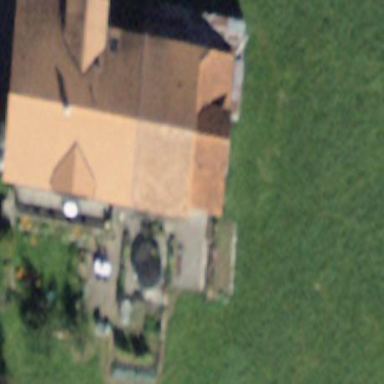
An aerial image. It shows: Farm building.